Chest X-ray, PA view. Patient: 57 years old, sex M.
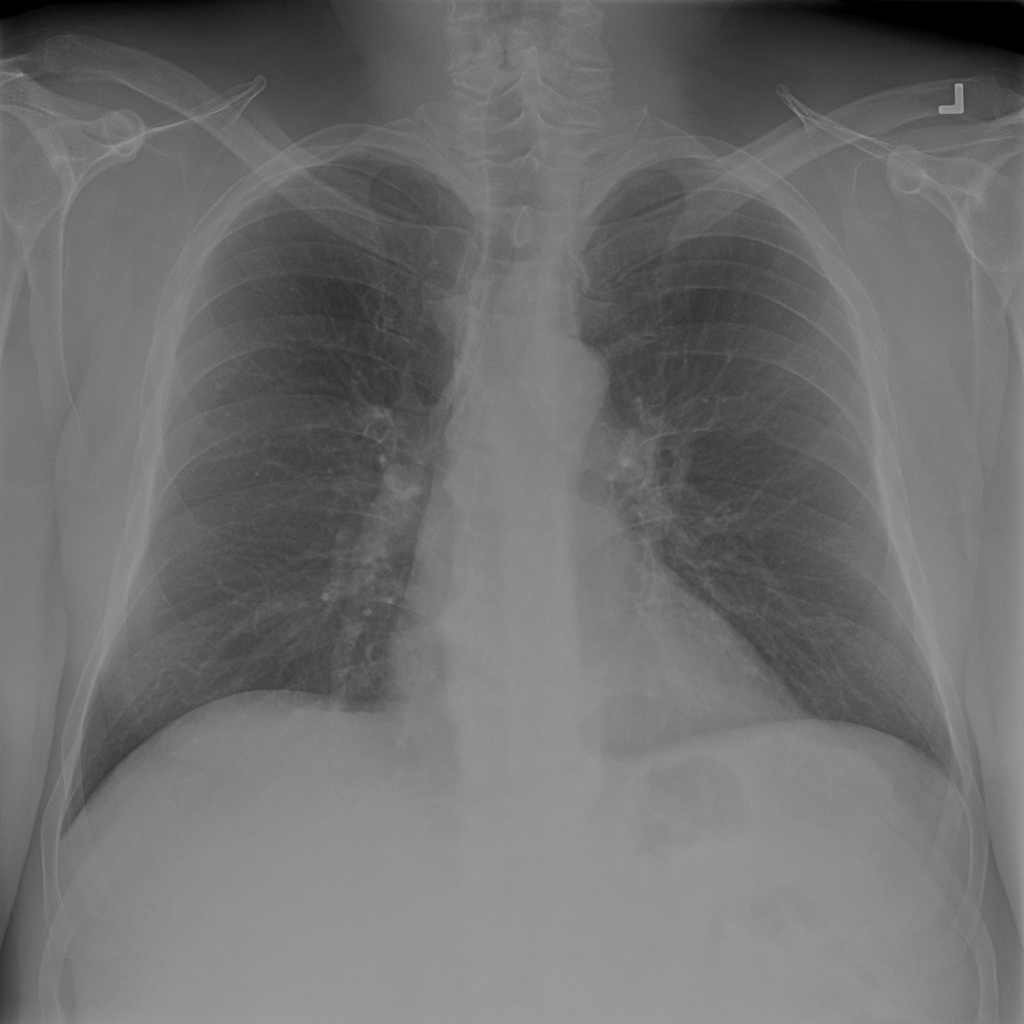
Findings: No Finding